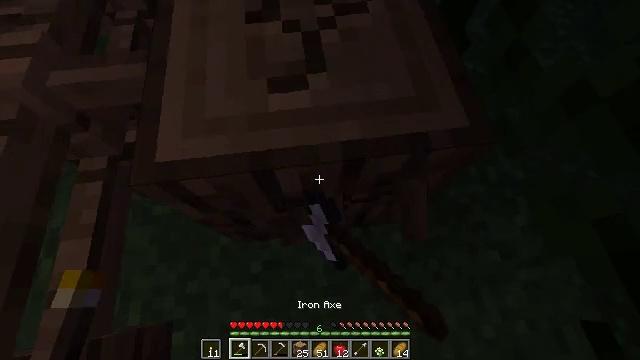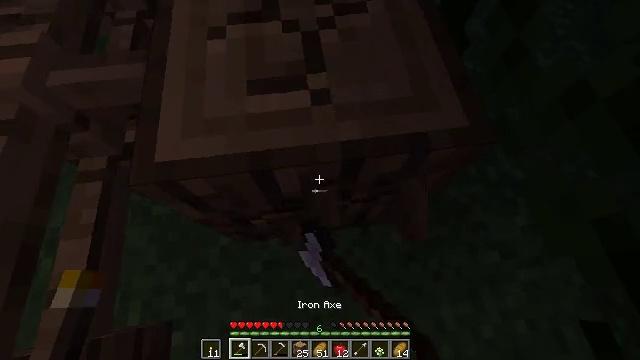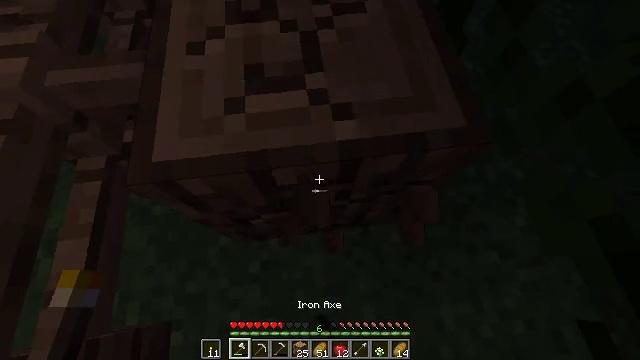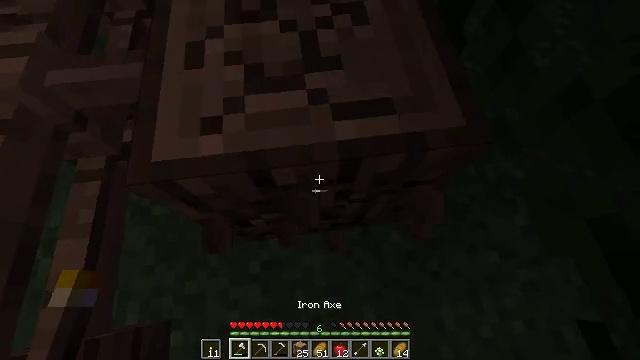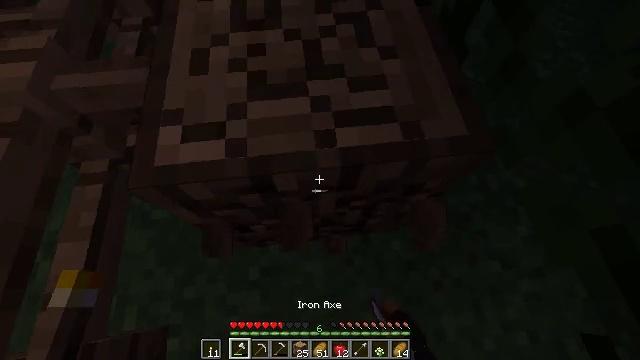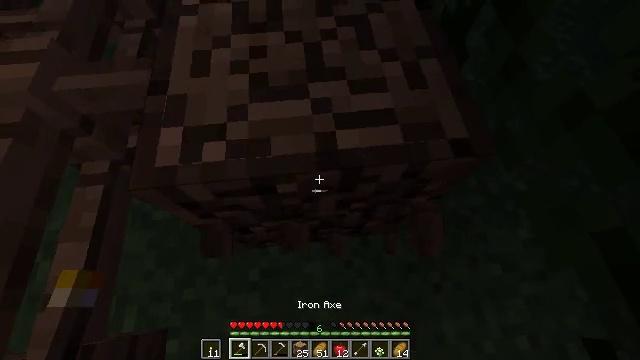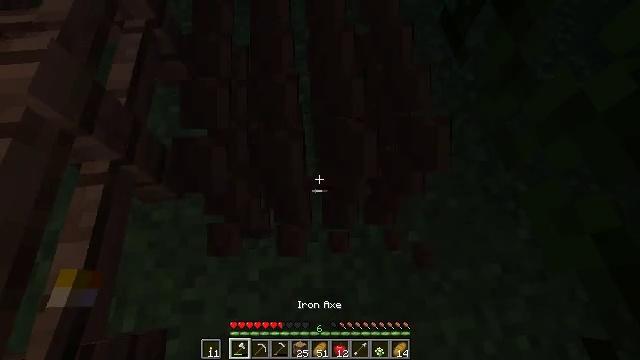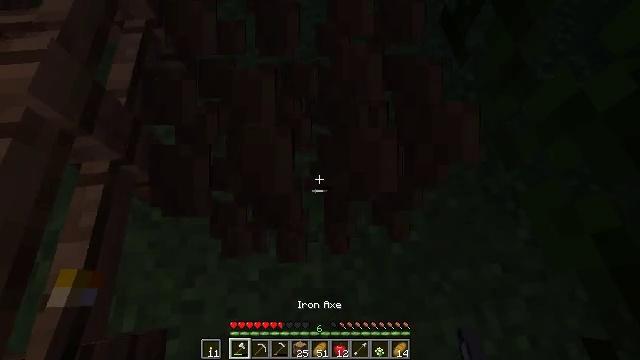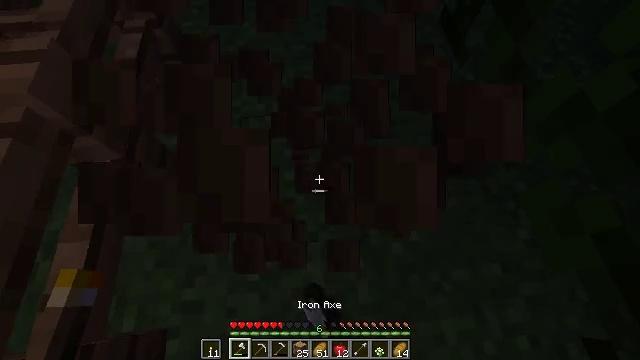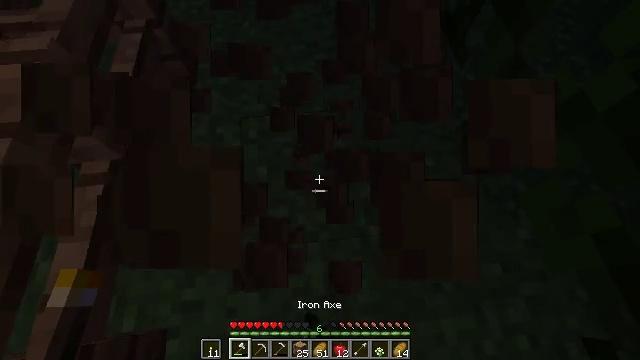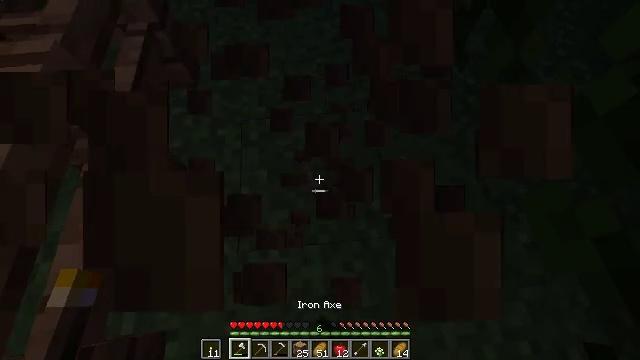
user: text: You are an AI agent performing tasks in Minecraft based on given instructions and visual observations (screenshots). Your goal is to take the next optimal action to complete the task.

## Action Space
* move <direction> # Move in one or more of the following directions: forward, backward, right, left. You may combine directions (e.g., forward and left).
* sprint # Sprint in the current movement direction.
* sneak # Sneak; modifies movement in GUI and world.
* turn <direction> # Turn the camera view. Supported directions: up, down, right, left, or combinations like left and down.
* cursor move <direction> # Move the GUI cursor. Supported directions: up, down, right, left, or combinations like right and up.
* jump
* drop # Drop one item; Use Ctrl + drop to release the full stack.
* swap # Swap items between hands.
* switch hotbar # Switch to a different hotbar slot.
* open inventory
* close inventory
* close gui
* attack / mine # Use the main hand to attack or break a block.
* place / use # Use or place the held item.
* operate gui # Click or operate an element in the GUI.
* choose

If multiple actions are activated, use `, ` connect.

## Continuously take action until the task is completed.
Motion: motion action
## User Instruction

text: Cut down the tree and harvest oak logs.
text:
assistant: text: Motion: attack / mine
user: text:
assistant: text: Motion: attack / mine
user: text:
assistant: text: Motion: attack / mine
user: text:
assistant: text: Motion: turn up, attack / mine
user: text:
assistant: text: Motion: attack / mine
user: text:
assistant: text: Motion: attack / mine
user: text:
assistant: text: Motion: attack / mine
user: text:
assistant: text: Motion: attack / mine
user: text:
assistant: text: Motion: attack / mine
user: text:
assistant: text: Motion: attack / mine
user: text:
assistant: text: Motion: attack / mine